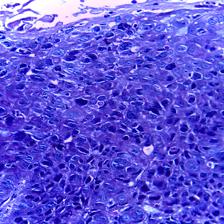
Diagnosis: OSCC